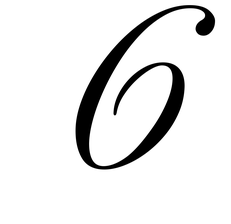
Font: PinyonScript-Regular